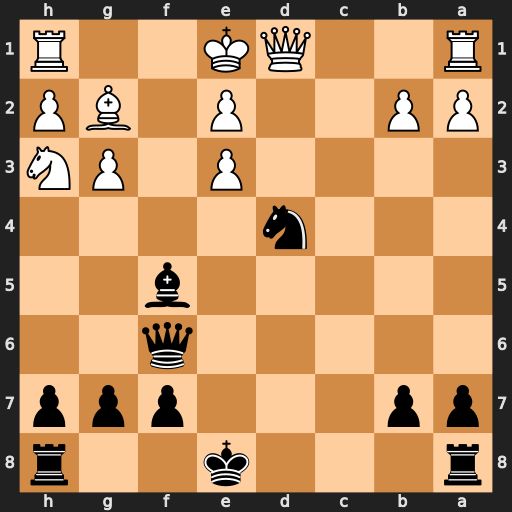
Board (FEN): r3k2r/pp3ppp/5q2/5b2/3n4/4P1PN/PP2P1BP/R2QK2R
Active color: b
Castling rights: KQkq
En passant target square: -
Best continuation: Nc2+ Qxc2 Bxc2